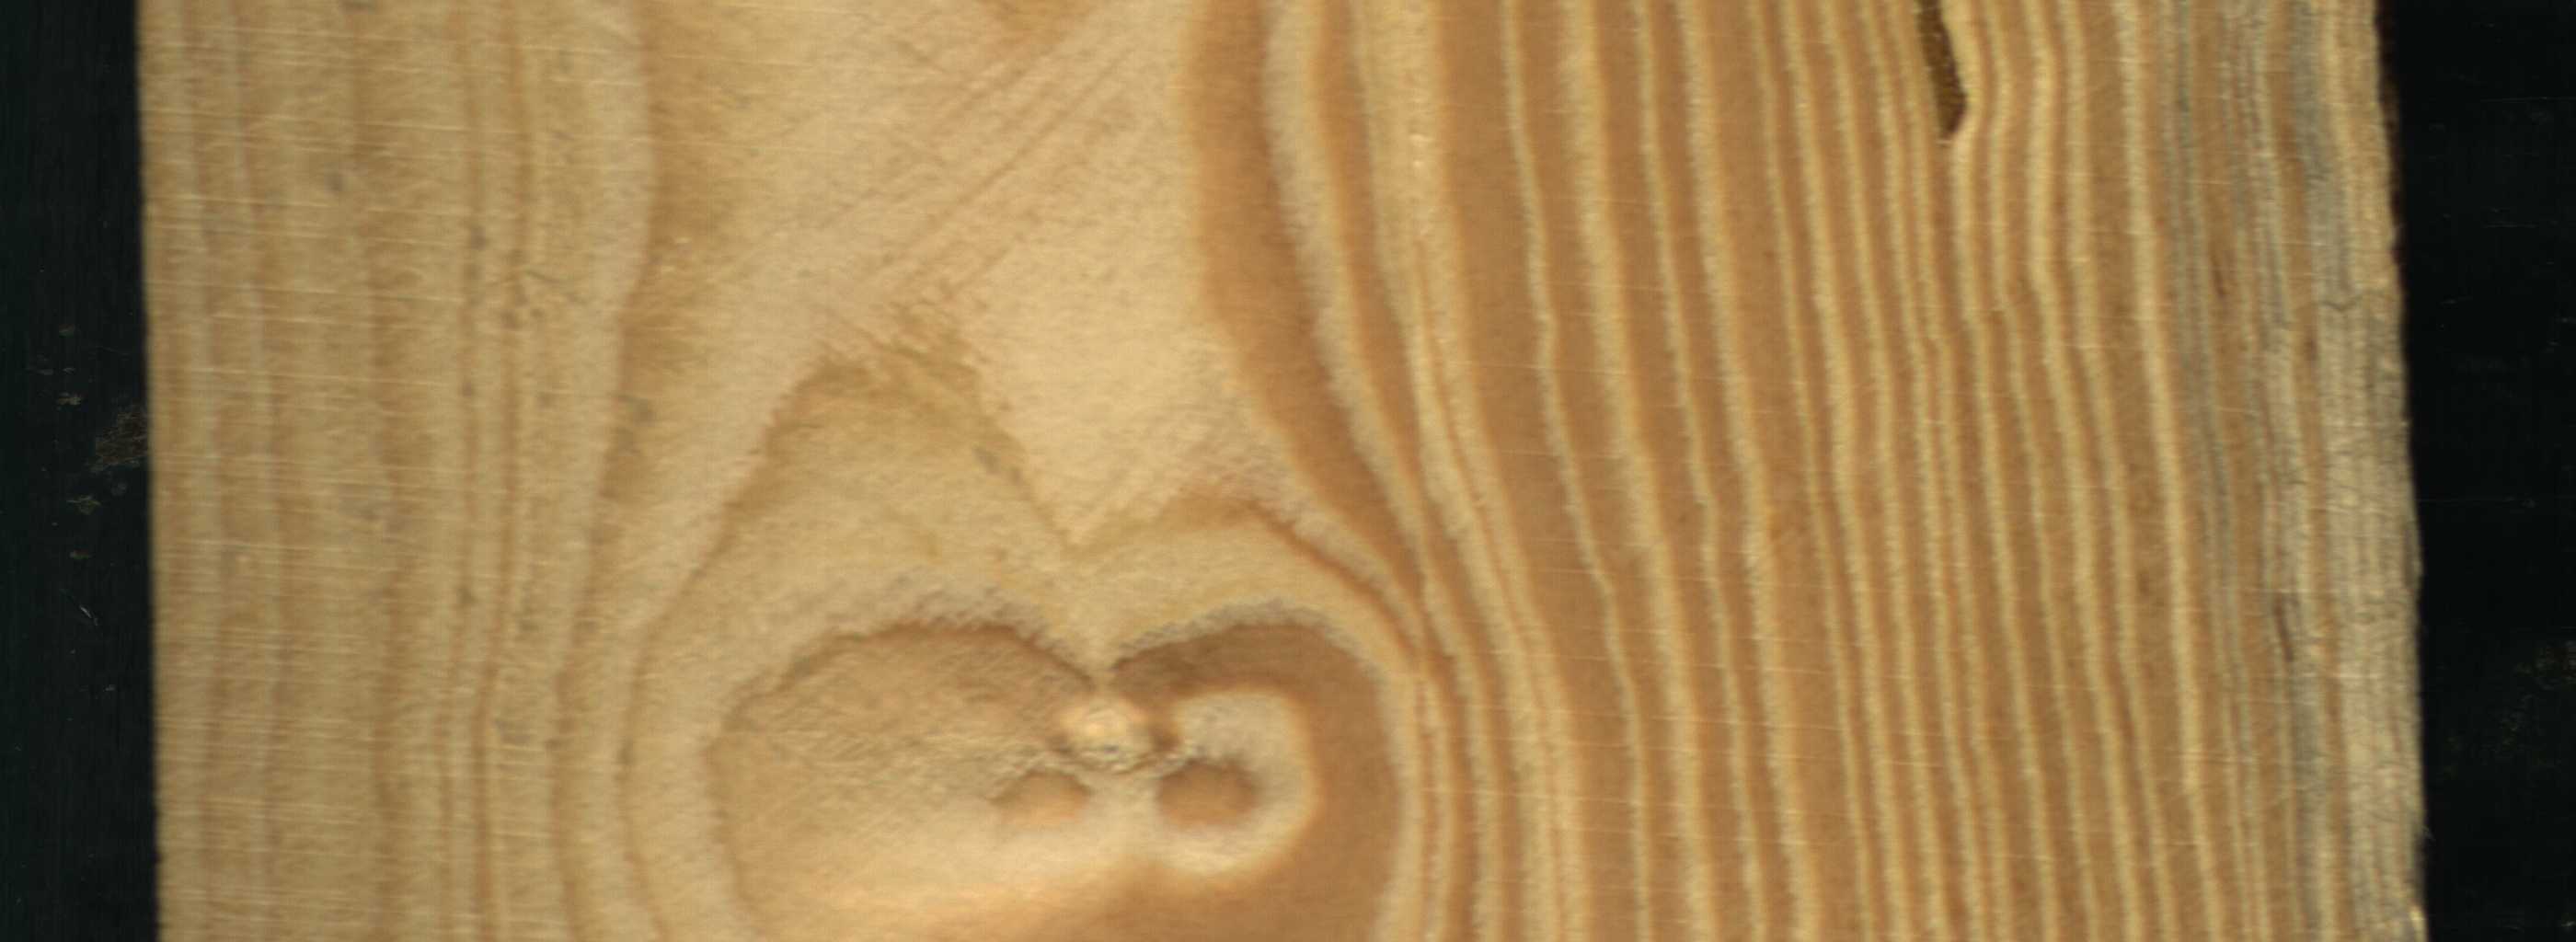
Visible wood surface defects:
resin